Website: walmart
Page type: gifting
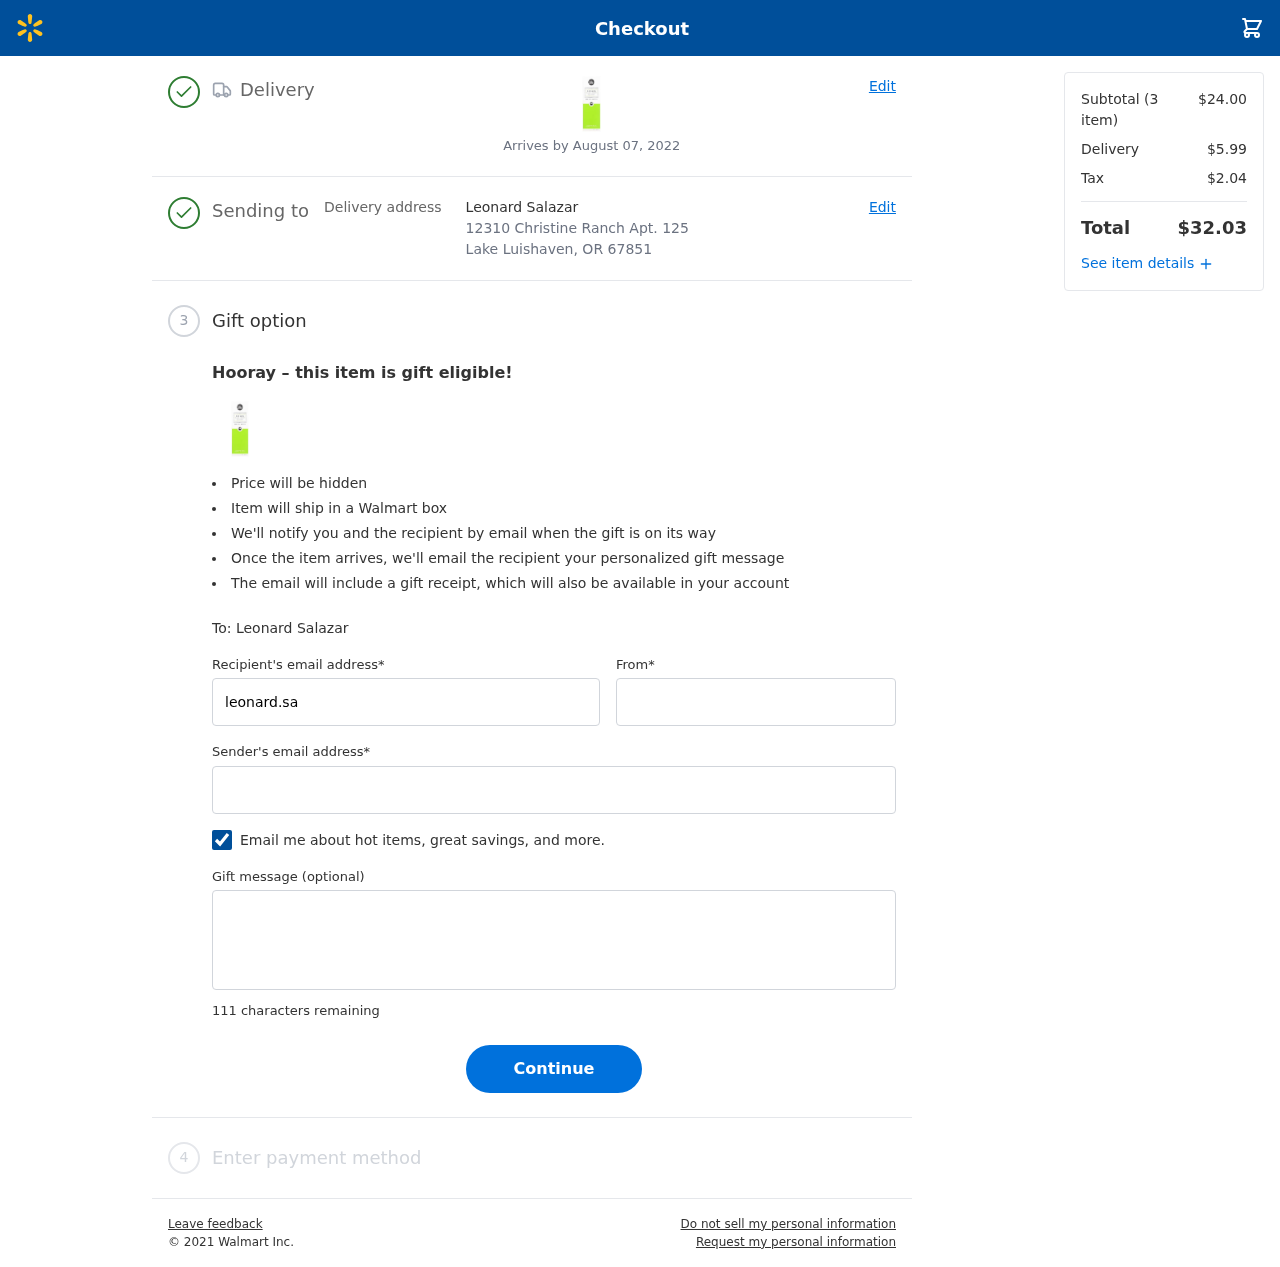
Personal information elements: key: PII_CITY_STATE_ZIP
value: Lake Luishaven, OR 67851
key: PII_EMAIL
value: richardwatson@hotmail.com
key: PII_FIRSTNAME
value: Richard
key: PII_GIFT_EMAIL
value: leonard.salazar@gmail.com
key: PII_GIFT_FULLNAME
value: Leonard Salazar
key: PII_GIFT_MESSAGE
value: Hey Leonard, I know how hard you work with your hands, so I thought this sweet pear hand cream would be a perfect treat for you. Hope it brings a little luxury to your day! Enjoy!
Richard
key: PII_STREET
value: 12310 Christine Ranch Apt. 125
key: PII_GIFT_FIRSTNAME
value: Leonard
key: PII_GIFT_LASTNAME
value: Salazar
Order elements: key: ORDER_DELIVERY_DATE
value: Arrives by August 07, 2022
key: ORDER_NUM_ITEMS
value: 3
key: ORDER_SUBTOTAL
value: $24.00
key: ORDER_SHIPPING_COST
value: $5.99
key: ORDER_TAX
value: $2.04
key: ORDER_TOTAL
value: $32.03